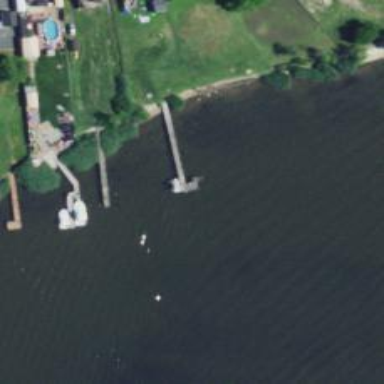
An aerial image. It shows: Man-made pier.